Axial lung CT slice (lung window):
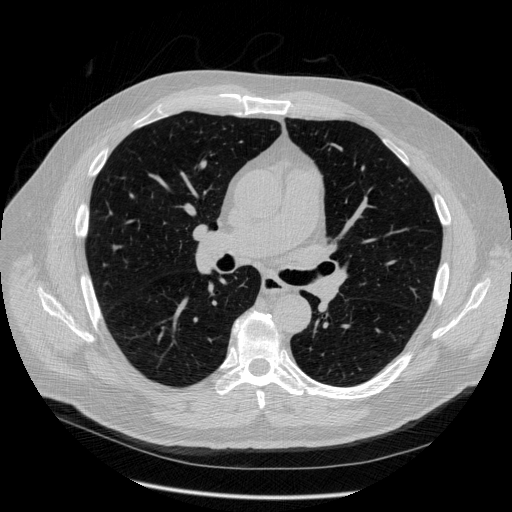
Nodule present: no